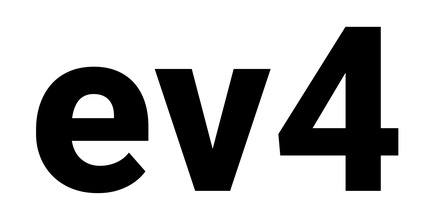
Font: Roboto_ExtraBold